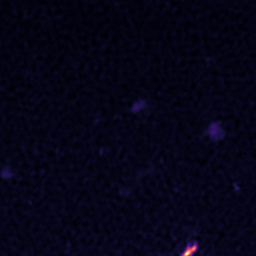
Label: Super-resolution ER image